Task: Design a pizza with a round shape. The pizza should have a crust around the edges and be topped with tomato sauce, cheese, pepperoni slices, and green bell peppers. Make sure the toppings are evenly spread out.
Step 435:
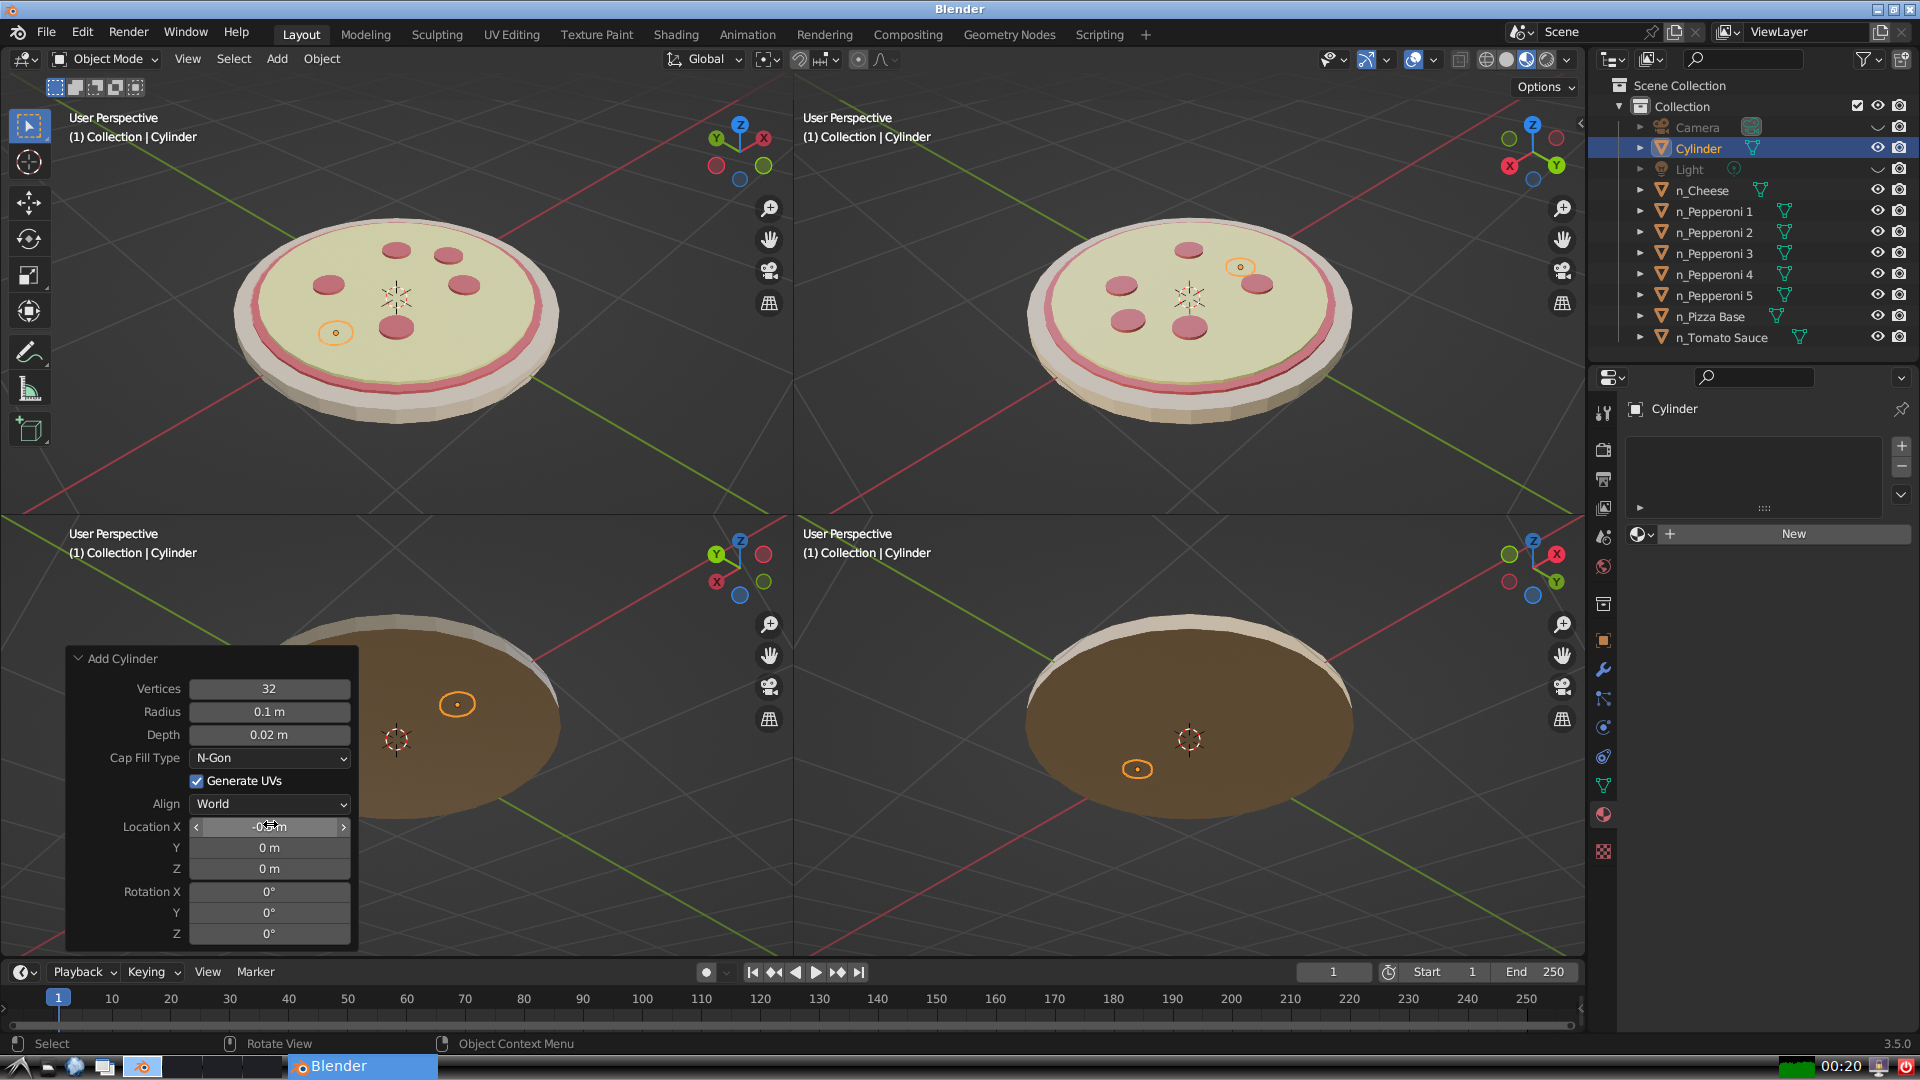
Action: {"mouse_move": [270, 844]}